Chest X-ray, AP view. Patient: 24 years old, sex M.
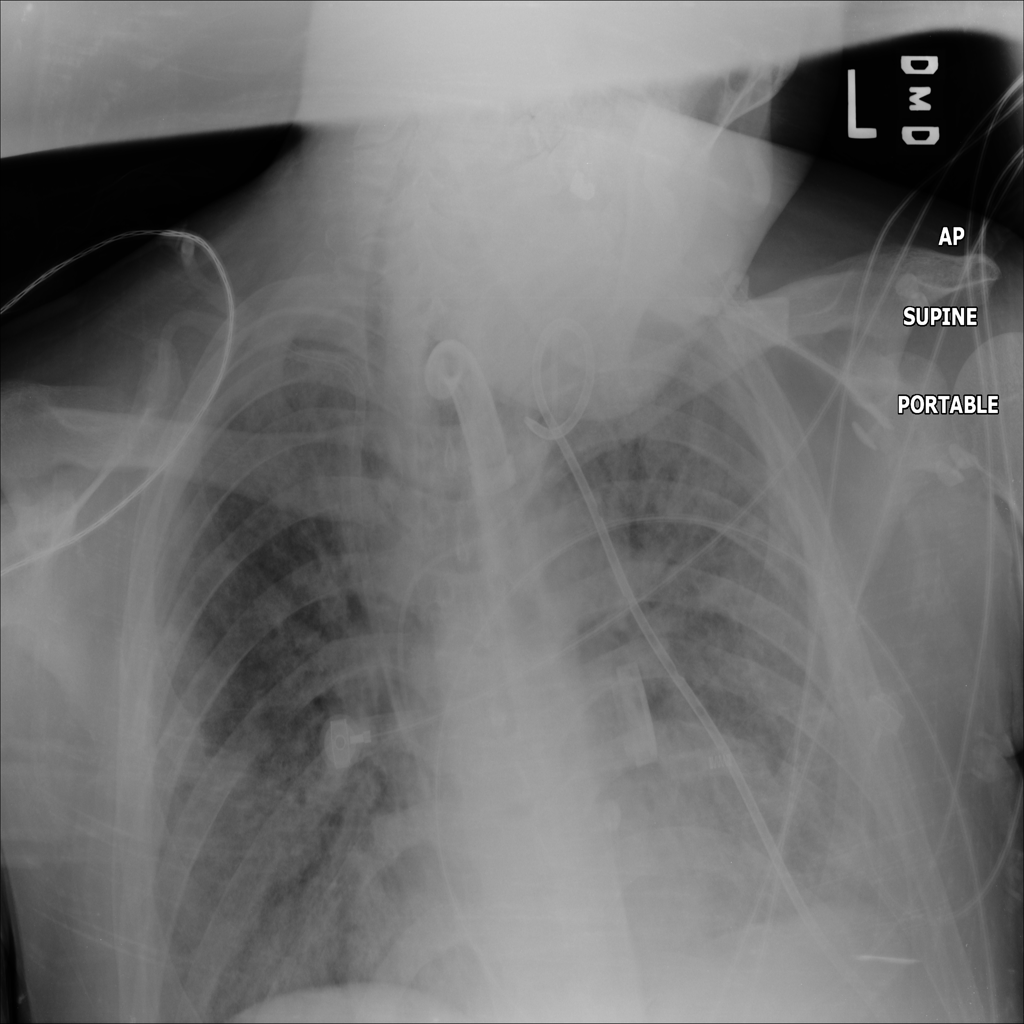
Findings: No Finding